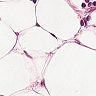
Metastatic tissue present: yes